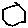
Label: hexagon